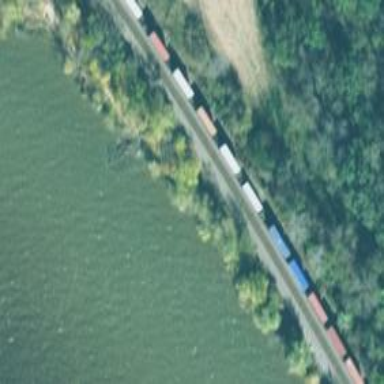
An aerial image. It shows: Railway track.